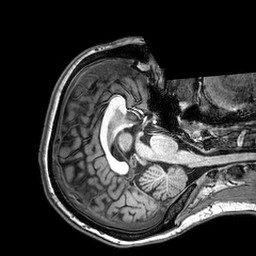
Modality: T1w
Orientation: axial
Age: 25
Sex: female
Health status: healthy
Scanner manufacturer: philips
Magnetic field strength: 3 T